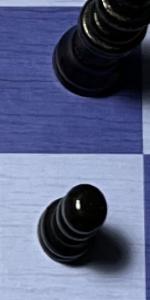
Label: Pawn_Black